Question: currently I am working with mule. I have 3 flow: 'RequestFlow', 'ServiceResponse', and 'SendResponse'.

On the first flow, I processed the request (transform the request parameter, write it into wmq, etc). FYI, wmq on this flow can only be used for write.
On the second flow, I read the response from server via another wmq, transform it into json, and send to VM. FYI, wmq on this flow only can be used for read.
On the third flow, I tried to send back the response to the first flow and generate a file.
To send back the response from flow 3 to flow 1, I try to use request-reply
But, unfortunately, when I tried to send a request, I found out that:
1. After it reach request-reply component on the first flow, it will directly go to the third flow.
2. And then, after mule processed all the operation on the third flow, it will send the response back to the request-reply component.
3. Do some logging (logger component on first flow)
4. Then, go to the flow, processed all the operation
5. Processed the third flow again
That's why, after all the process has been finished, my application will:
1. Generate 2 files (1 contain request xml and 1 contain json response)
2. Return the request xml to http
However, . The flow that I need is:
1. Mule processed the operation on first flow until the request-reply component
2. Go to the second flow and processed all the component
3. After it finish with second flow, it will goes to third flow. Proceed all the component
4. Send the reply back to request-reply component on the first flow
5. Do some logging (logger component in first flow)
6. And finish
Result from this application should be:
1. 1 File contain JSON response
2. JSON Response on http
So, how to do so? Thanks in advance.
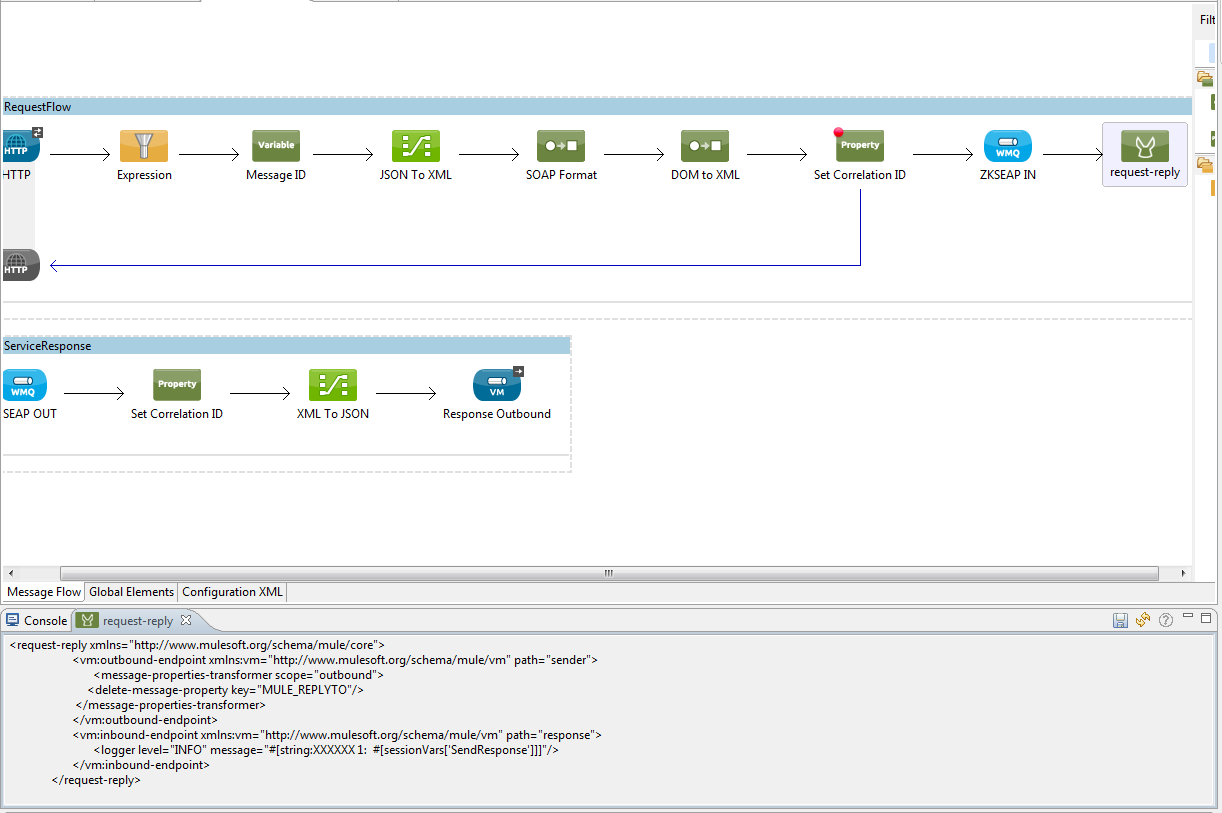
Answer: You don't show the flow that consumes the messages sent to the 'sender' path by the VM outbound endpoint in 'request-reply': I'm assuming it's a flow that takes care of sending the message to the server.
It seems that all you miss is an VM outbound endpoint in 'SendResponse' that would send the message to the 'response' path, onto which the VM inbound is waiting in the 'request-reply'.
PS. Of course, it's assumed the the server propagates the from the request message to the response message, otherwise Mule (nor any client for that matter) could ever reconnect the response to the request and the 'request-reply' would fail.
PPS. You don't need an 'all' router around the single VM outbound endpoint in 'request-reply'.